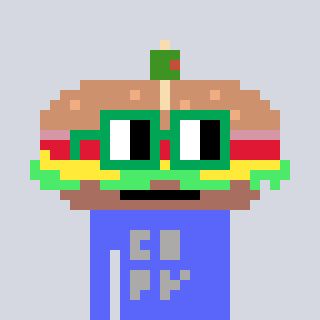
a pixel art character with square green glasses, a sandwich-shaped head and a purple-colored body on a cool background